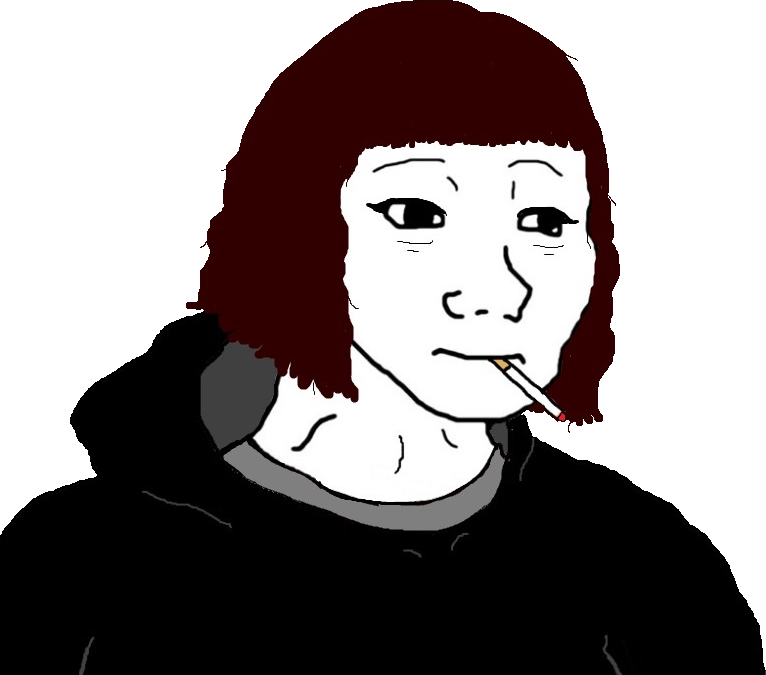
Label: 5_Doomer